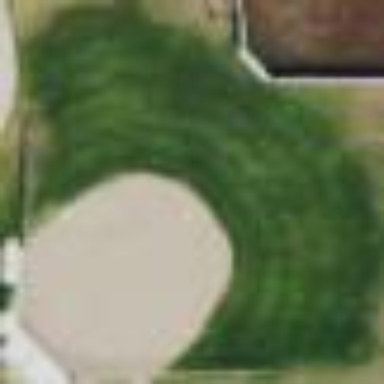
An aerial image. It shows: Baseball pitch for leisure land.